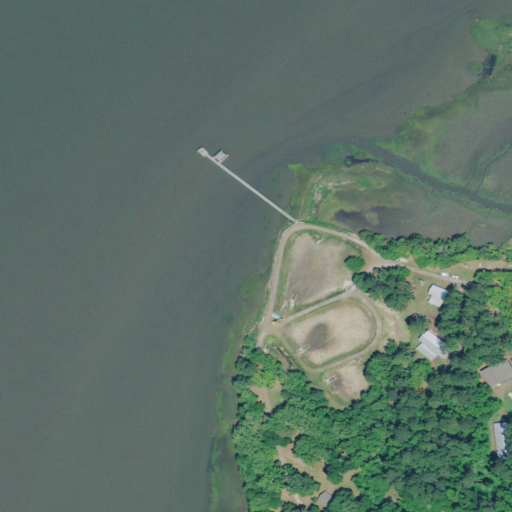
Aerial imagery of cape in South Carolina named Bluff Point containing open water, herbaceous wetlands, evergreen forest, open development, low intensity development, barren land, and woody wetlands